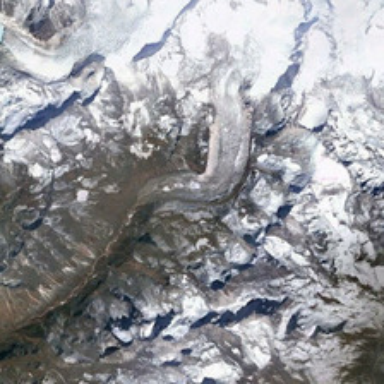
Many white snows cover most part of a mountain .